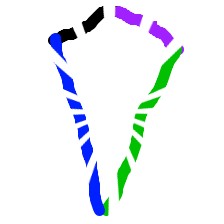
Shape: kite